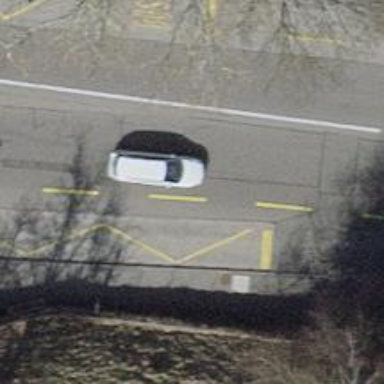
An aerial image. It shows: Public transport stop position.